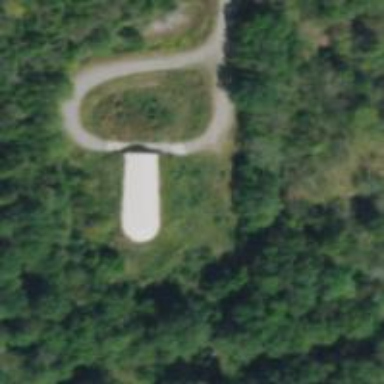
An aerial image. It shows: Military bunker for protection and defense.